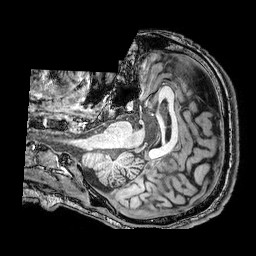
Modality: T1w
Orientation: axial
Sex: male
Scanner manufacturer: philips
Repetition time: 0.008163 s
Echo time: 0.00373 s